Question: I've implemented a Today widget for my application +Quotes which displays the day's quote within the notification center with the help of these <URL>. What I'd like to accomplish is opening the Containing App, in this case +Quotes, when the user taps the +Quotes widget within their Today notification view, not entirely sure what to call this, as Calendar would if you tapped it in the Today view. I've tried overlaying a button over the label which would call
'-(void)openURL:(NSURL *)URL completionHandler:(void (^)(BOOL success))completionHandler'
upon it being tapped, then open the Custom URL Scheme I have declared to open the Containing App. The issue is it doesn't open the Containing App.

'''
-(IBAction)myButton:(id)sender {
NSURL *customURL = [NSURL URLWithString:@"PositiveQuotes://"];
[self openURL:customURL completionHandler:nil];
}
'''
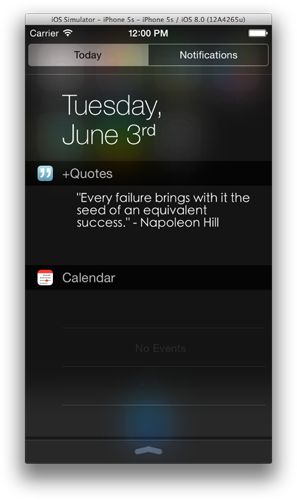
Answer: EDIT: Ok, just a little correction here. I got it working with placing a button over the label just like suggested above and the following code:
'''
- (IBAction) goToApp: (id)sender {
NSURL *url = [NSURL URLWithString:@"floblog://"];
[self.extensionContext openURL:url completionHandler:nil];
}
'''
I linked it to a "Touch Up Inside" event. However, this also causes the app to launch when the user scrolls the Today view.
=======================================
I ran into the same issue. However, it seems that there is no solution for now since the <URL> for the first beta of iOS 8 mention:
> Known Issues: openURL does not work from an extension.
So I guess we will at least have to wait until beta 2.